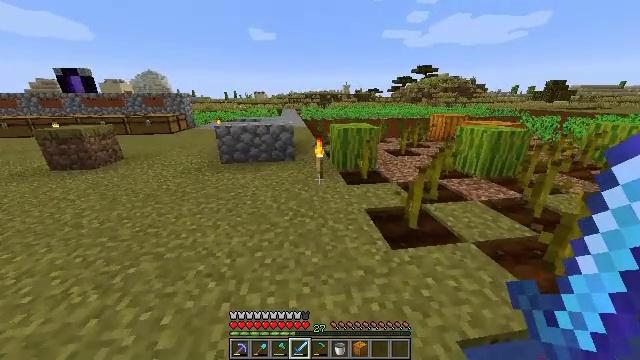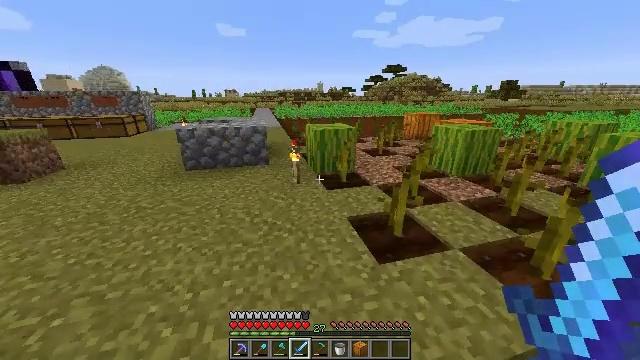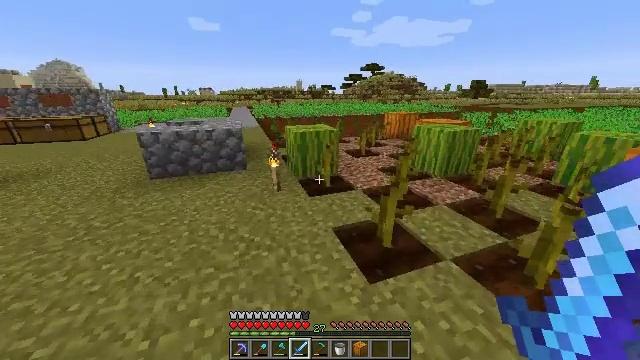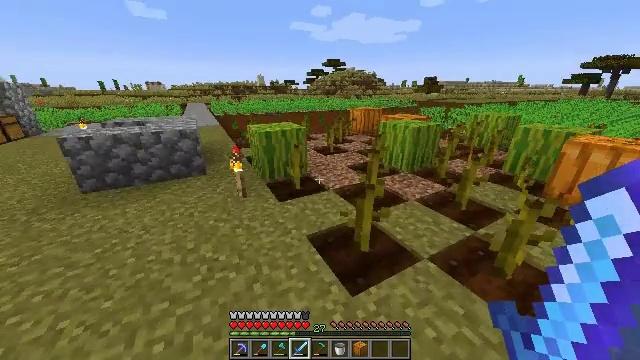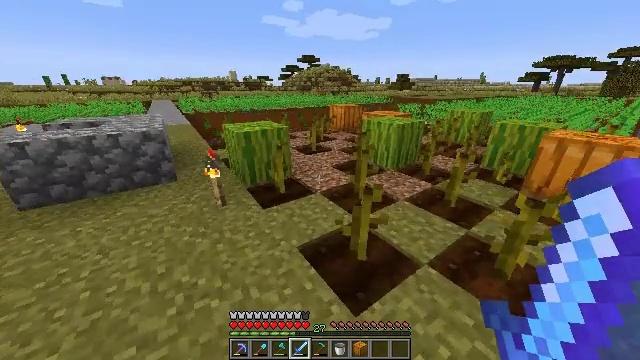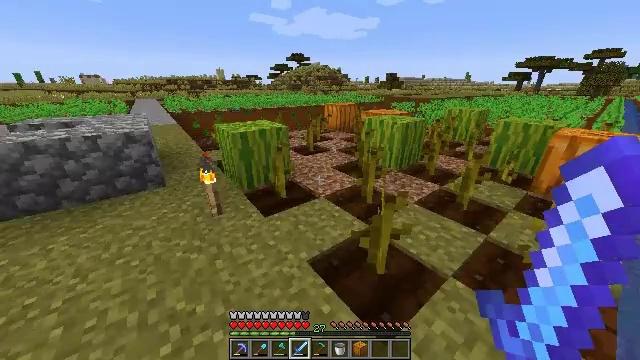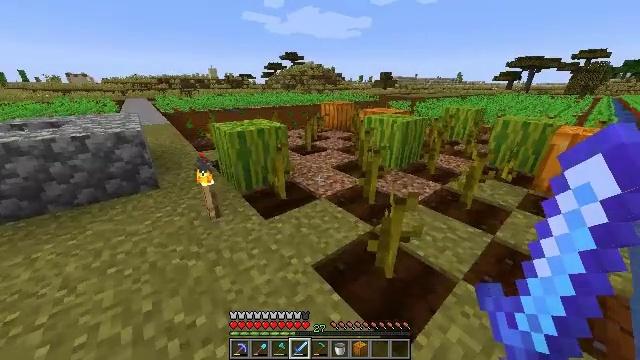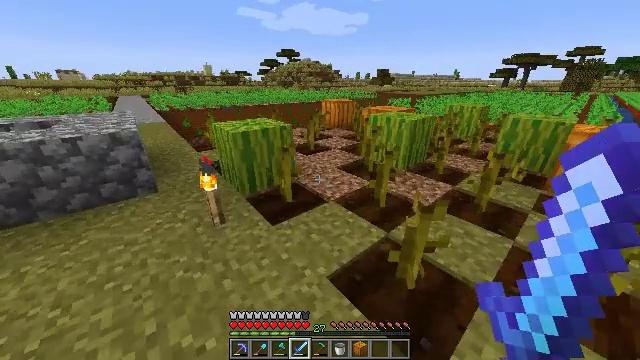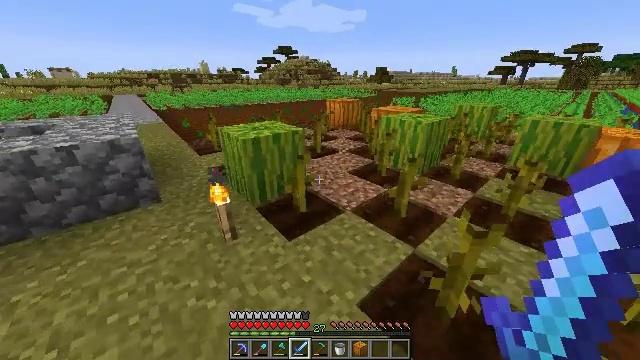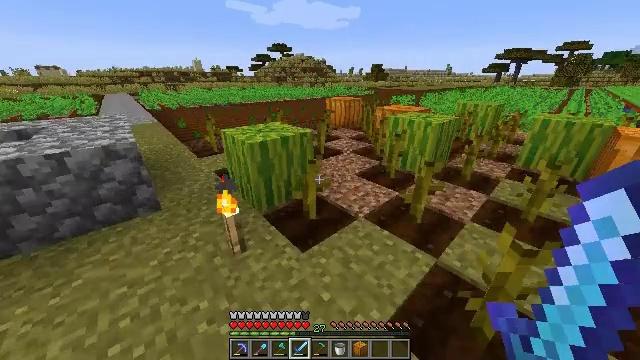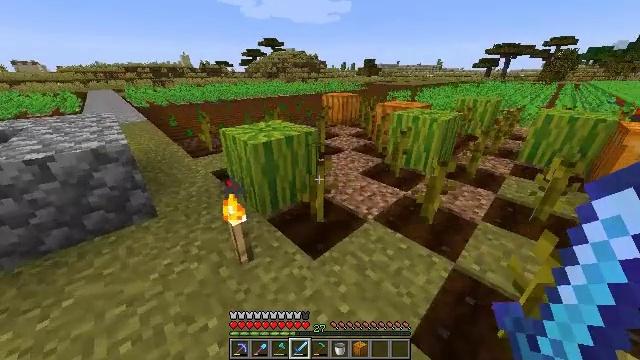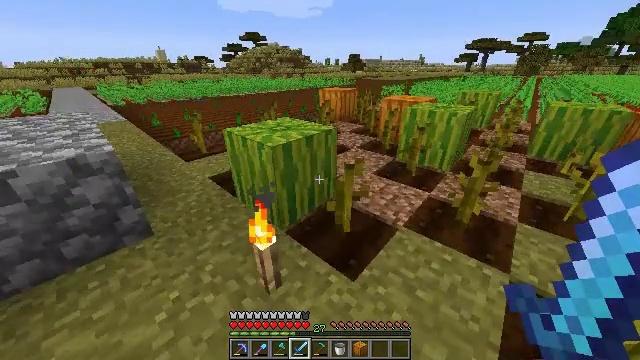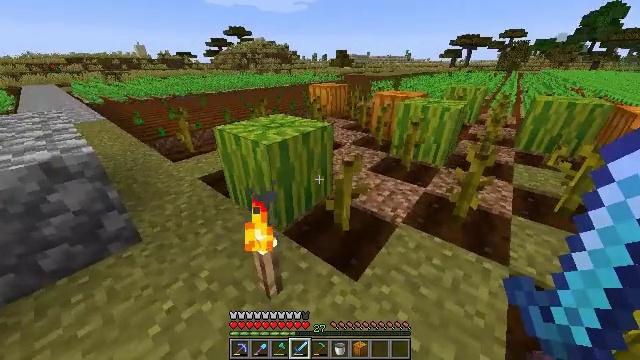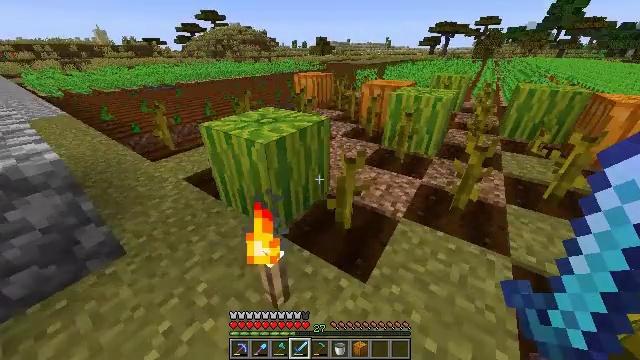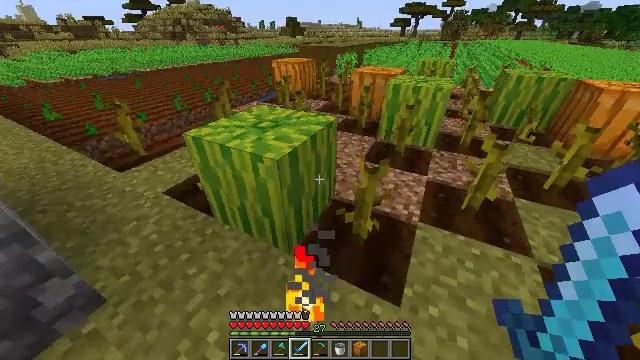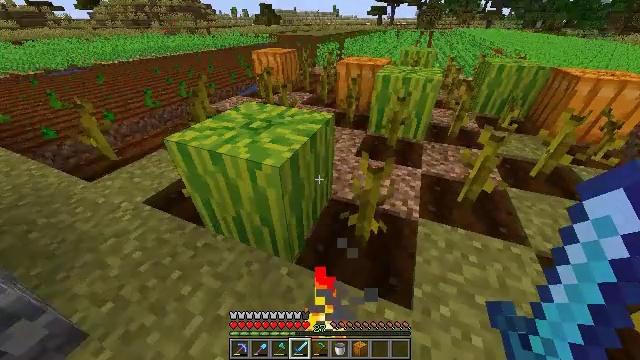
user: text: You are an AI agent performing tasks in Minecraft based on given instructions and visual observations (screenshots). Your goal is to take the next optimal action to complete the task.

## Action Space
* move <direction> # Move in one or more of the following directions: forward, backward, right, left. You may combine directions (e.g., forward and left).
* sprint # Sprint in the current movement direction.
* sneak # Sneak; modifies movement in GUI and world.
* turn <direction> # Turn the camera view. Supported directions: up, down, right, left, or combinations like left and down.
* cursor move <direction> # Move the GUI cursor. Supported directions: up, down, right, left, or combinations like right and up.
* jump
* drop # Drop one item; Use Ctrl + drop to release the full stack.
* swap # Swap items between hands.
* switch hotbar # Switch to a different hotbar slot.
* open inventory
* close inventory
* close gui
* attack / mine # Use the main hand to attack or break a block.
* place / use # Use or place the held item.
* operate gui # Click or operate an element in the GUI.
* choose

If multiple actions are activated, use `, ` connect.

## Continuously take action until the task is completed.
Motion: motion action
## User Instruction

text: Use right equipment to gather melon.
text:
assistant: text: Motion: move forward, sprint, turn right
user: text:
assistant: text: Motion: move forward, sprint, turn right
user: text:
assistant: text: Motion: move forward and move left, sprint, turn right and down
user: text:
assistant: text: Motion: move forward and move left, sprint, turn right
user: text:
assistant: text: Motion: move forward and move left, sprint, turn right
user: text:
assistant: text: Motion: move forward and move left, sprint, turn right
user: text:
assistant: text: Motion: move forward and move left, sprint
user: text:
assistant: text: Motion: move forward and move left, sprint
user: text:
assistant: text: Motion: move forward and move left, sprint, turn right
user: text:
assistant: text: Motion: move forward and move left, sprint, turn right and down
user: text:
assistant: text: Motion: move forward and move left, sprint, turn right and down
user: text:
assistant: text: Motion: move forward and move left, sprint, turn right
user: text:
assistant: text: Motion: move forward and move left, turn right and down
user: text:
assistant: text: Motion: move forward and move left, turn right and down
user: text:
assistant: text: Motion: move forward and move left, turn right and down
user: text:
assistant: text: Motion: move forward and move left, turn right and down
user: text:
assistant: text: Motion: move forward and move left, turn right
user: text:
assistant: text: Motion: move forward and move left, turn right
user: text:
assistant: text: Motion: no_op
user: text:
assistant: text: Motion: no_op
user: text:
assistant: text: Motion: attack / mine
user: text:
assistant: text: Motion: attack / mine
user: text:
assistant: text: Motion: attack / mine
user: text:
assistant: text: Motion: attack / mine
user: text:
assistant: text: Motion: attack / mine
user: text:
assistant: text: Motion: attack / mine
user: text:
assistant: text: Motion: attack / mine
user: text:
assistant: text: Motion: attack / mine
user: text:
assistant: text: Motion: turn right, attack / mine
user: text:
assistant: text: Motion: attack / mine